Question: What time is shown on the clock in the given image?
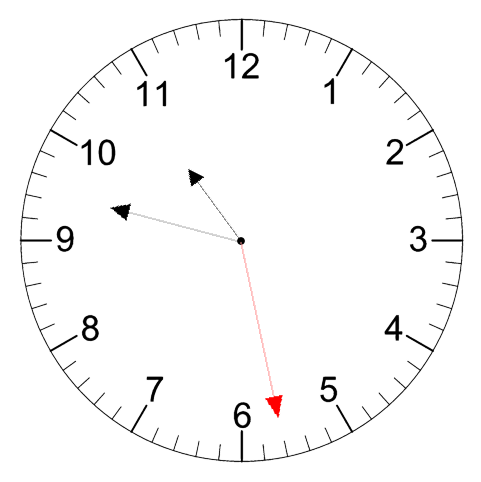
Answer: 10:47:28